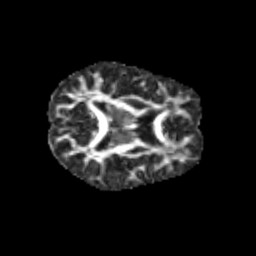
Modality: FA
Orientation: axial
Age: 11
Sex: female
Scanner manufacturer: siemens
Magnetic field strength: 3 T
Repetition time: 3.8 s
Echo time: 0.07 s